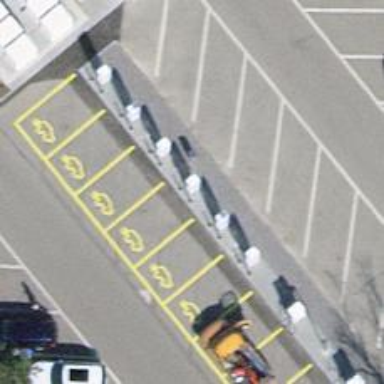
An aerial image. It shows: Charging station.